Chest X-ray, AP view. Patient: 50 years old, sex F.
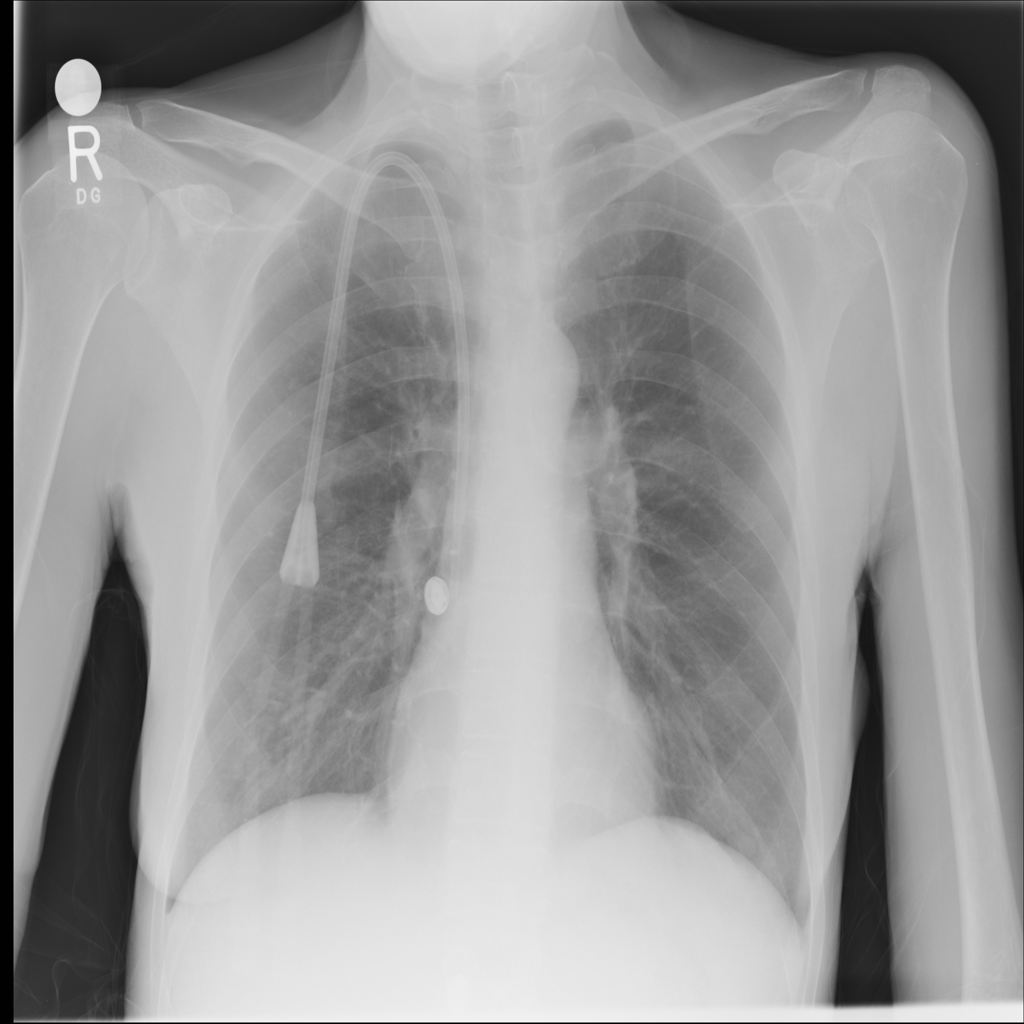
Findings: No Finding